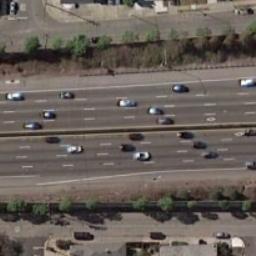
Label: freeway